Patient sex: F
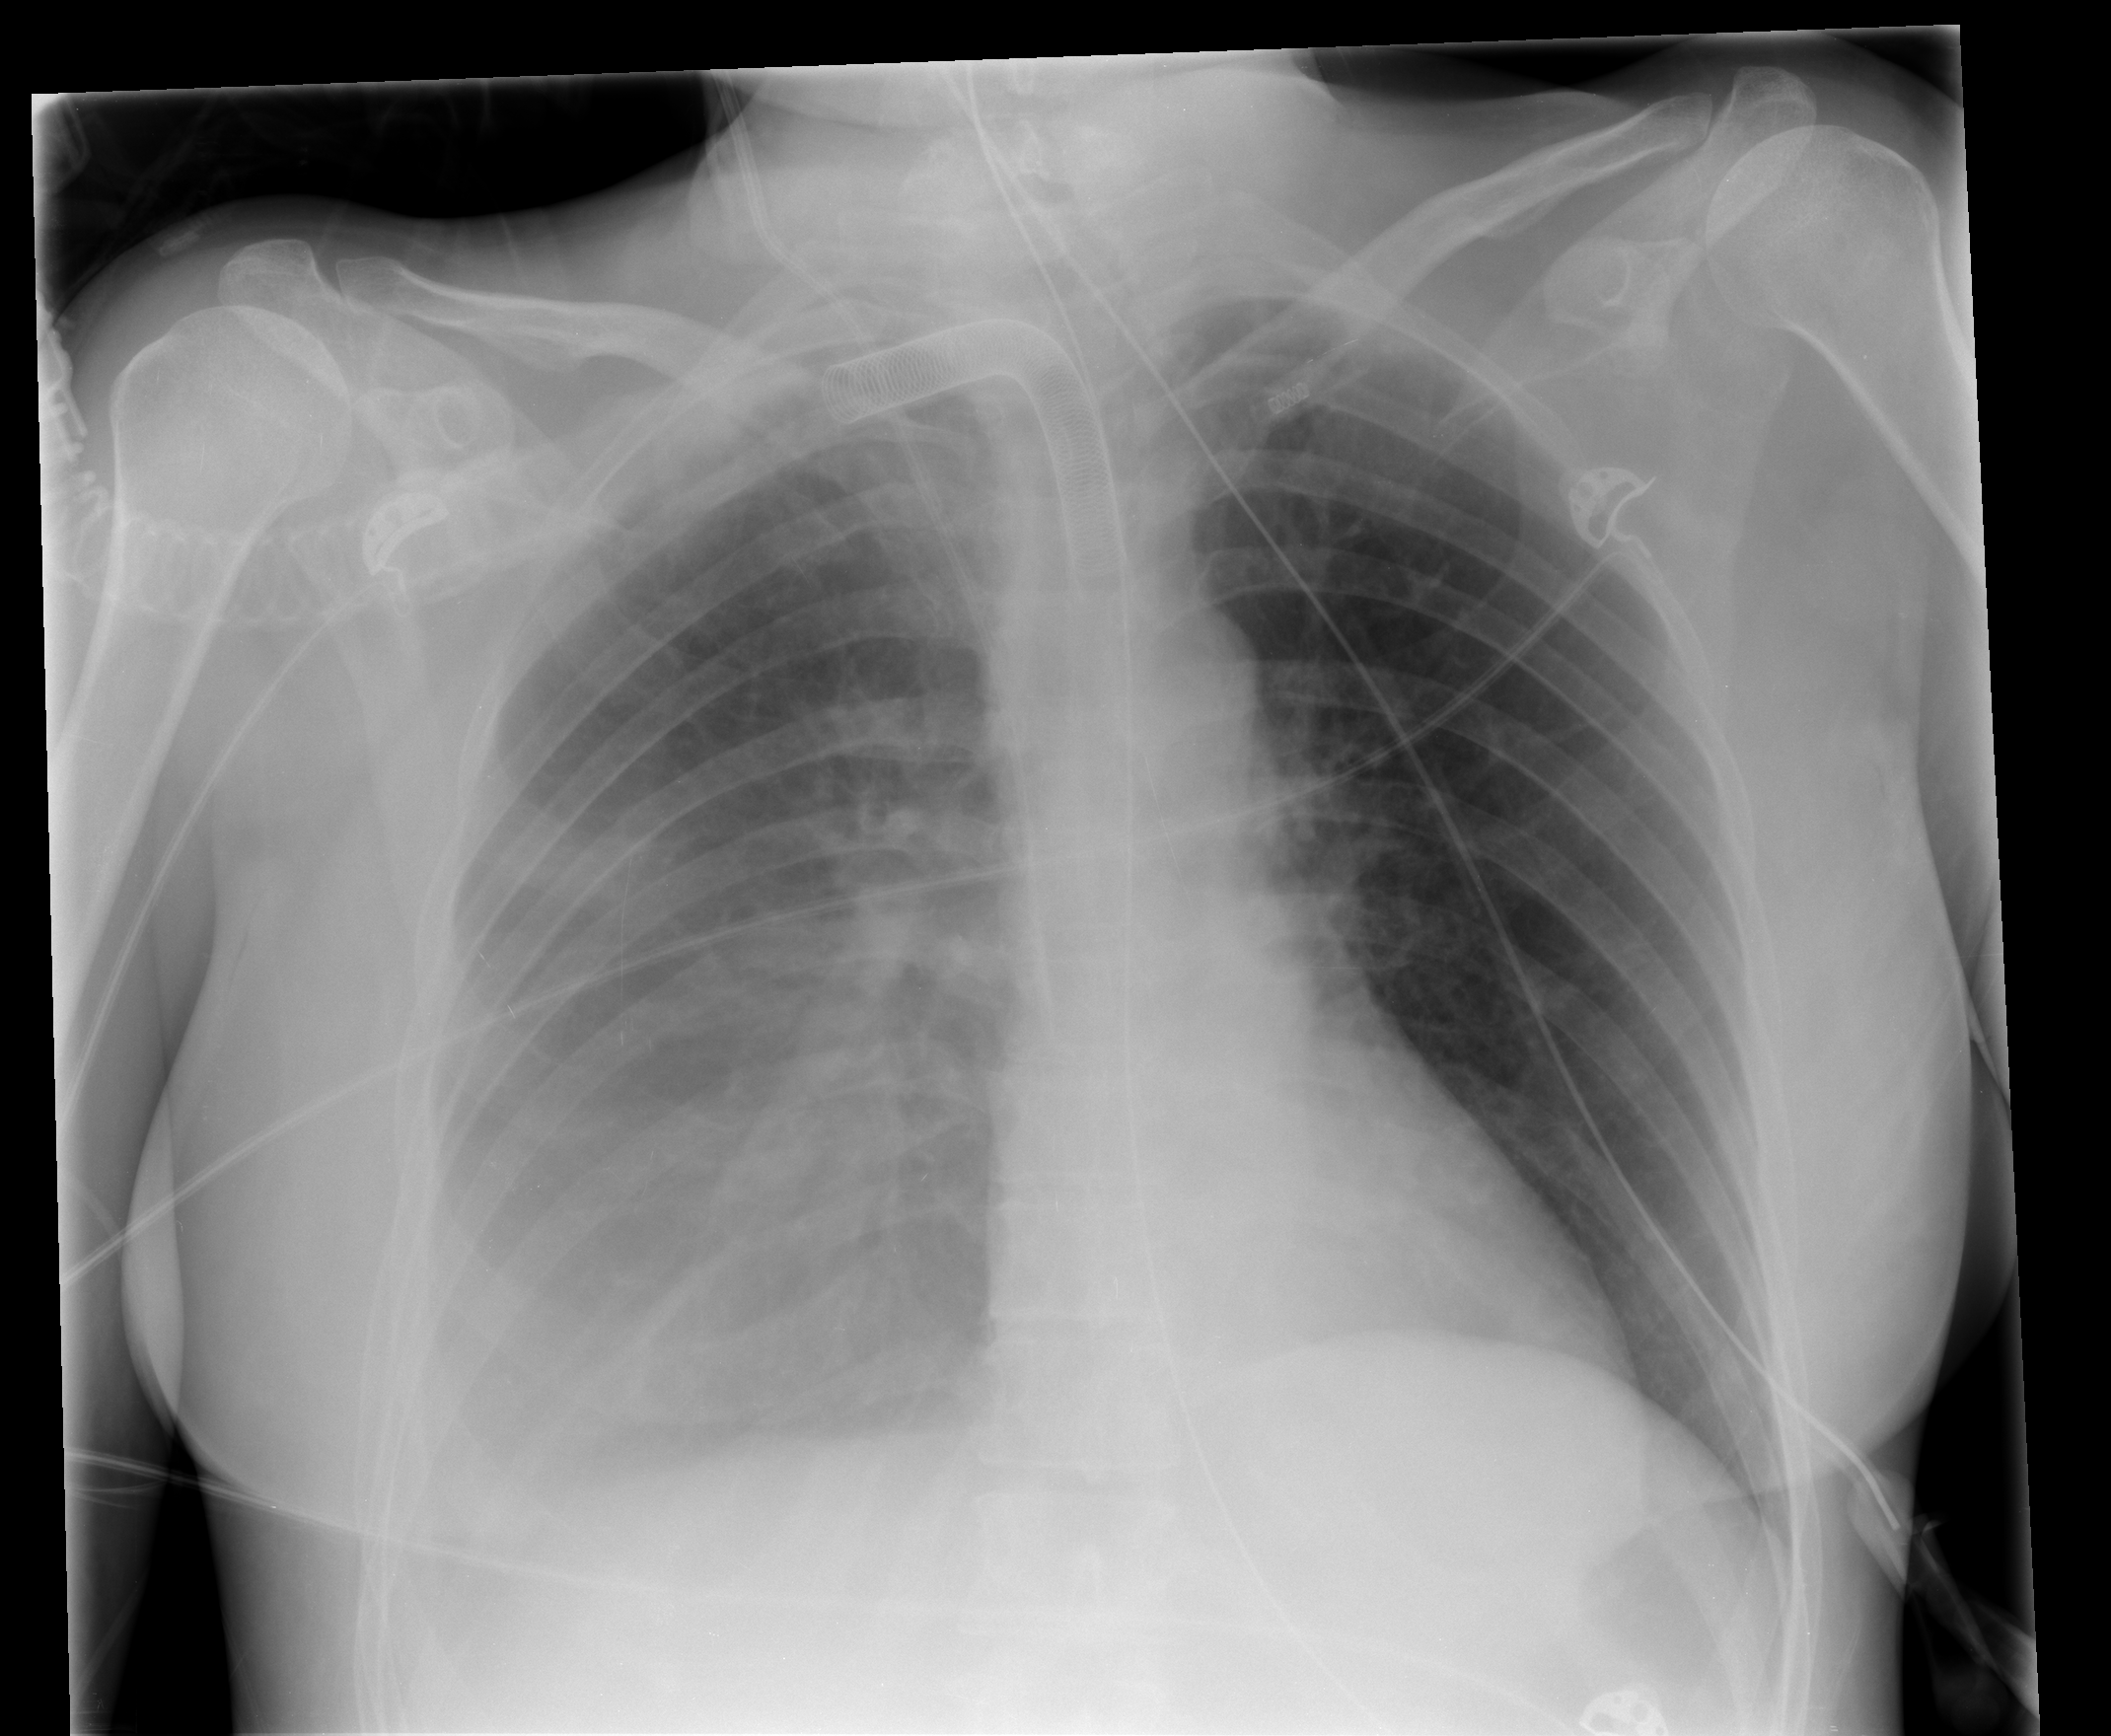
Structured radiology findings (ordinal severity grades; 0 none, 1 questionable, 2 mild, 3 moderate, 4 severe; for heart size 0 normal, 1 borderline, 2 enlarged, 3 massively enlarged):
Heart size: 0
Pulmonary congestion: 0
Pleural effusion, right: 3
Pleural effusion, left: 0
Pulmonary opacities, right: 1
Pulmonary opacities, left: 0
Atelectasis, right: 2
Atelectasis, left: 0